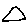
Label: triangle